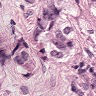
Metastatic tissue present: yes